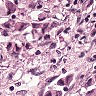
Metastatic tissue present: yes